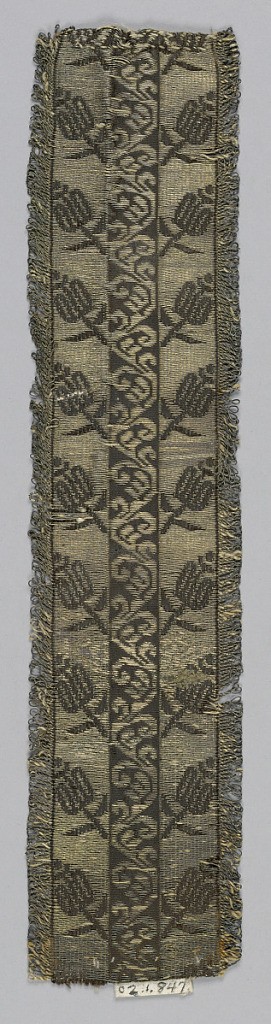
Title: Ribbon
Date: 17th century
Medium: silk, metallic
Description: Leaf motif in black and silver